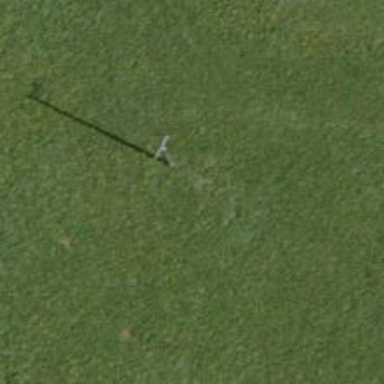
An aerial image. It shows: Power pole.